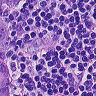
Metastatic tissue present: yes